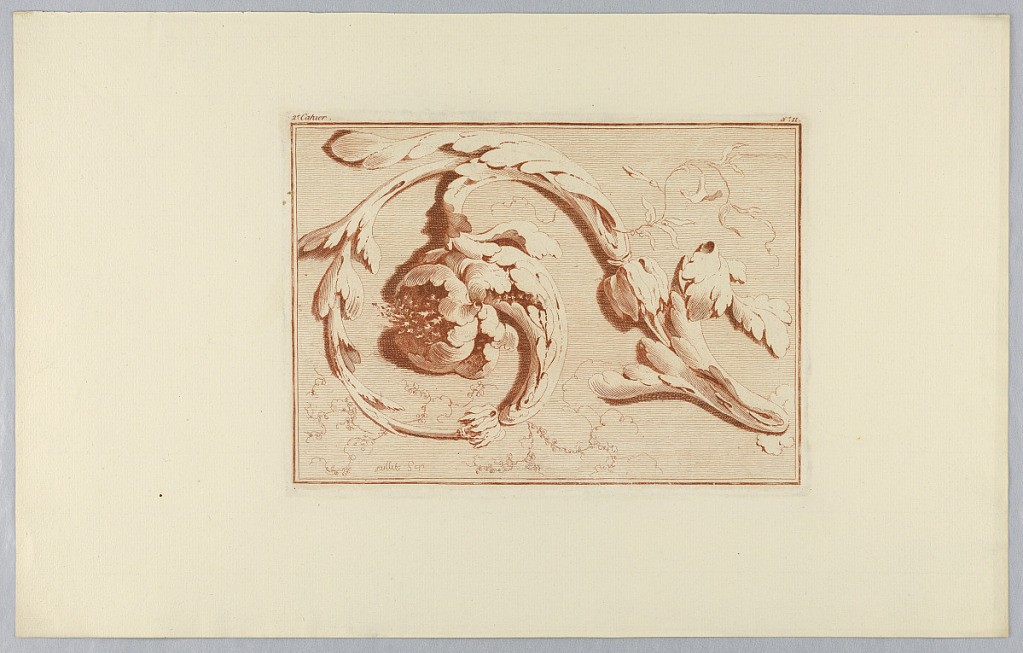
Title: Plate 11 from Cahier d ornements et frises dessinés (Book of Ornaments and Friezes)
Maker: Henri Sallembier, French, ca. 1753 - 1820
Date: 1777
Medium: Engraving on paper
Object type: Print
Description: Horizontal rectangle with a scrolling rinceau.